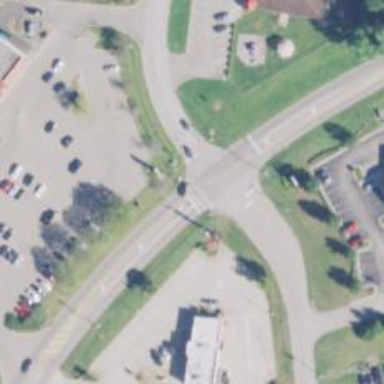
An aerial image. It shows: Footway with marked crossing.